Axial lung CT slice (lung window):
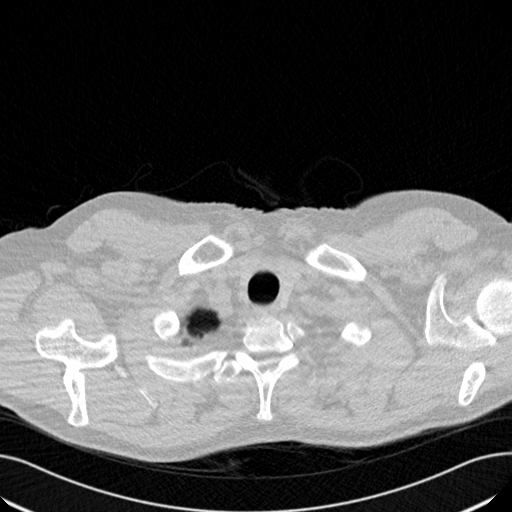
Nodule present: no